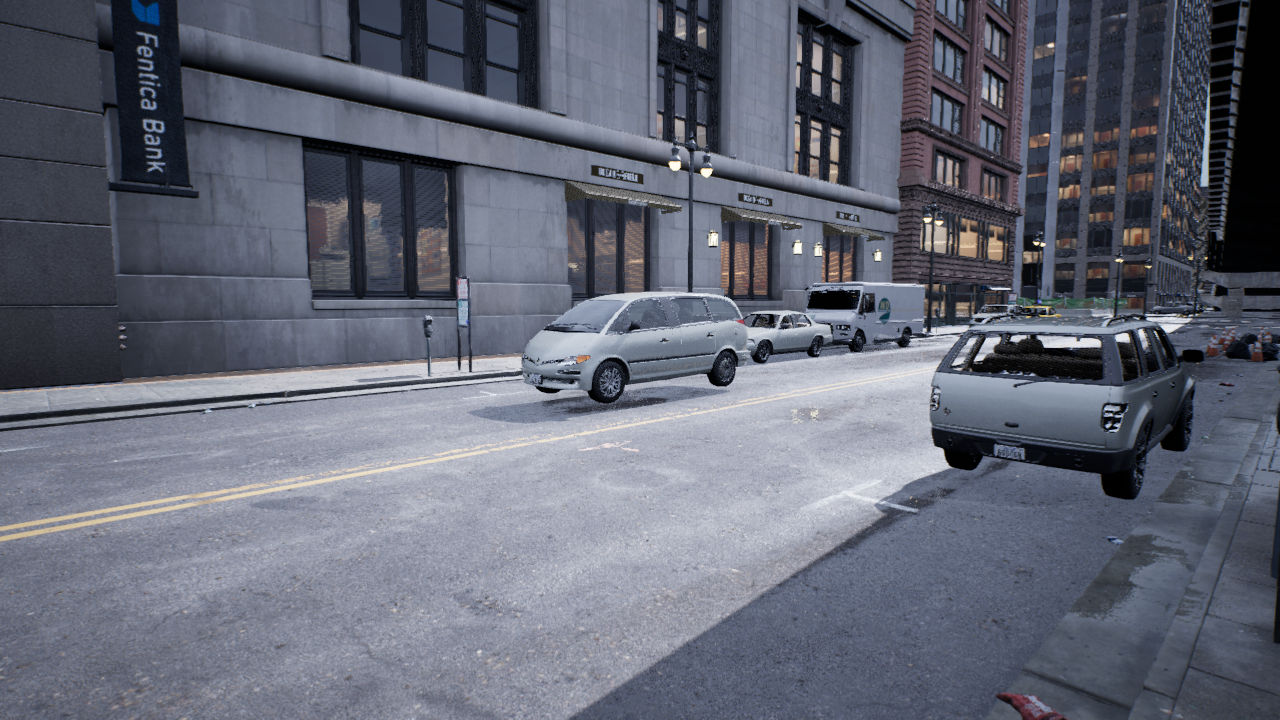
Venue: downtown
Lighting: overcast
Vehicle rig: minivan